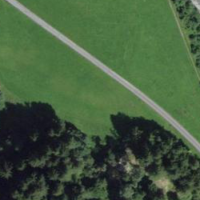
EUNIS habitat code: 24
Species observed at this site:
Salvia pratensis